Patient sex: F
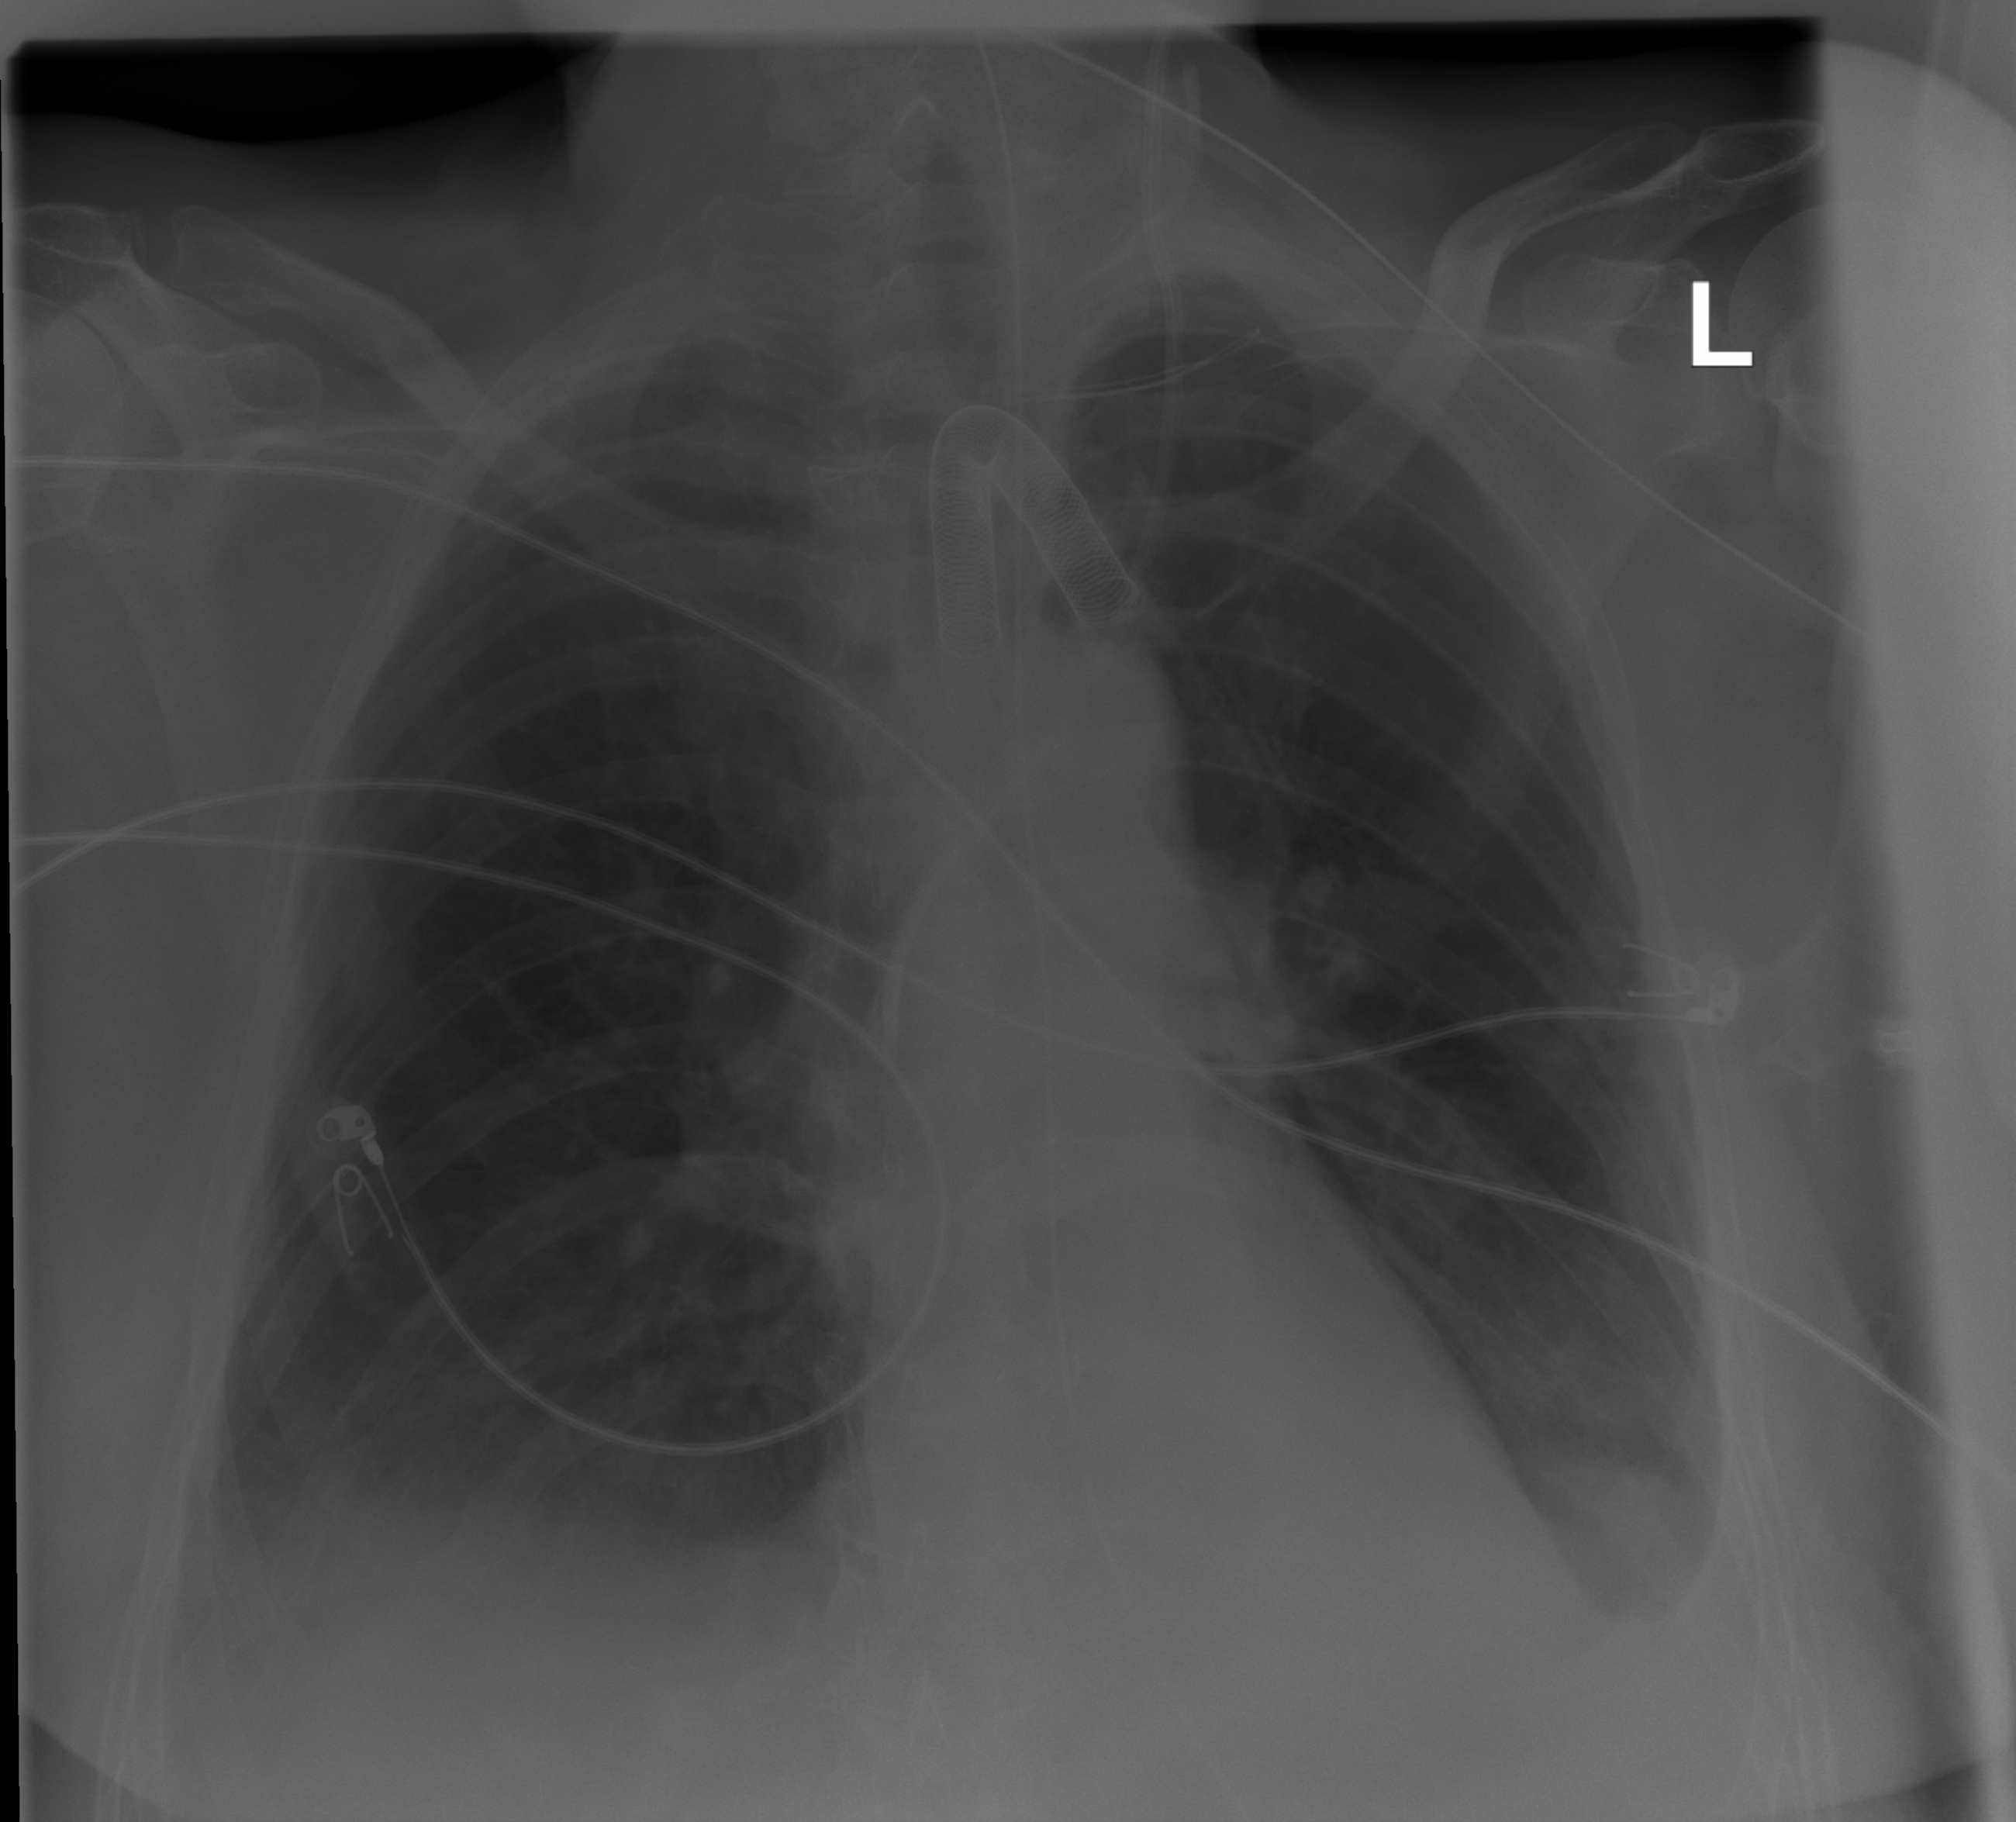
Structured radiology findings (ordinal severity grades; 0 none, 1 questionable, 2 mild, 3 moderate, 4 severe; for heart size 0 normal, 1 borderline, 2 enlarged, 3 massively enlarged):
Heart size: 0
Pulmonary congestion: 0
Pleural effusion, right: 3
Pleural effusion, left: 2
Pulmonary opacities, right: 0
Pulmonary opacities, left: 0
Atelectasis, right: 2
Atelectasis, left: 2